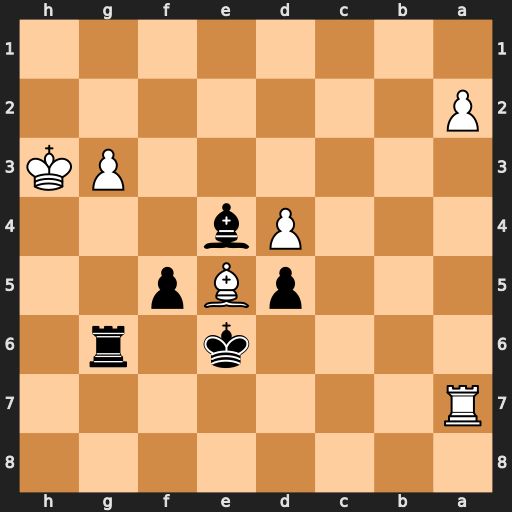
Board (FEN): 8/R7/4k1r1/3pBp2/3Pb3/6PK/P7/8
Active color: b
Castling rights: -
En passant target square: -
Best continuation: Rh6#